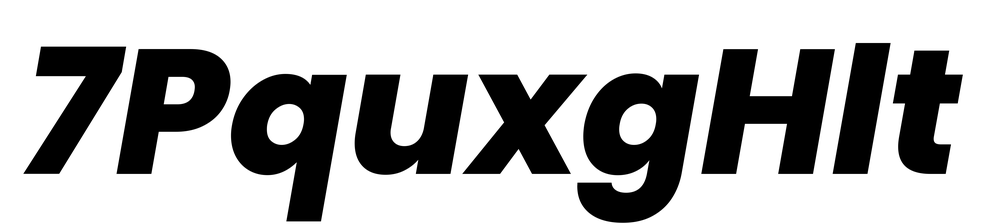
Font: Poppins-ExtraBoldItalic